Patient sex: M
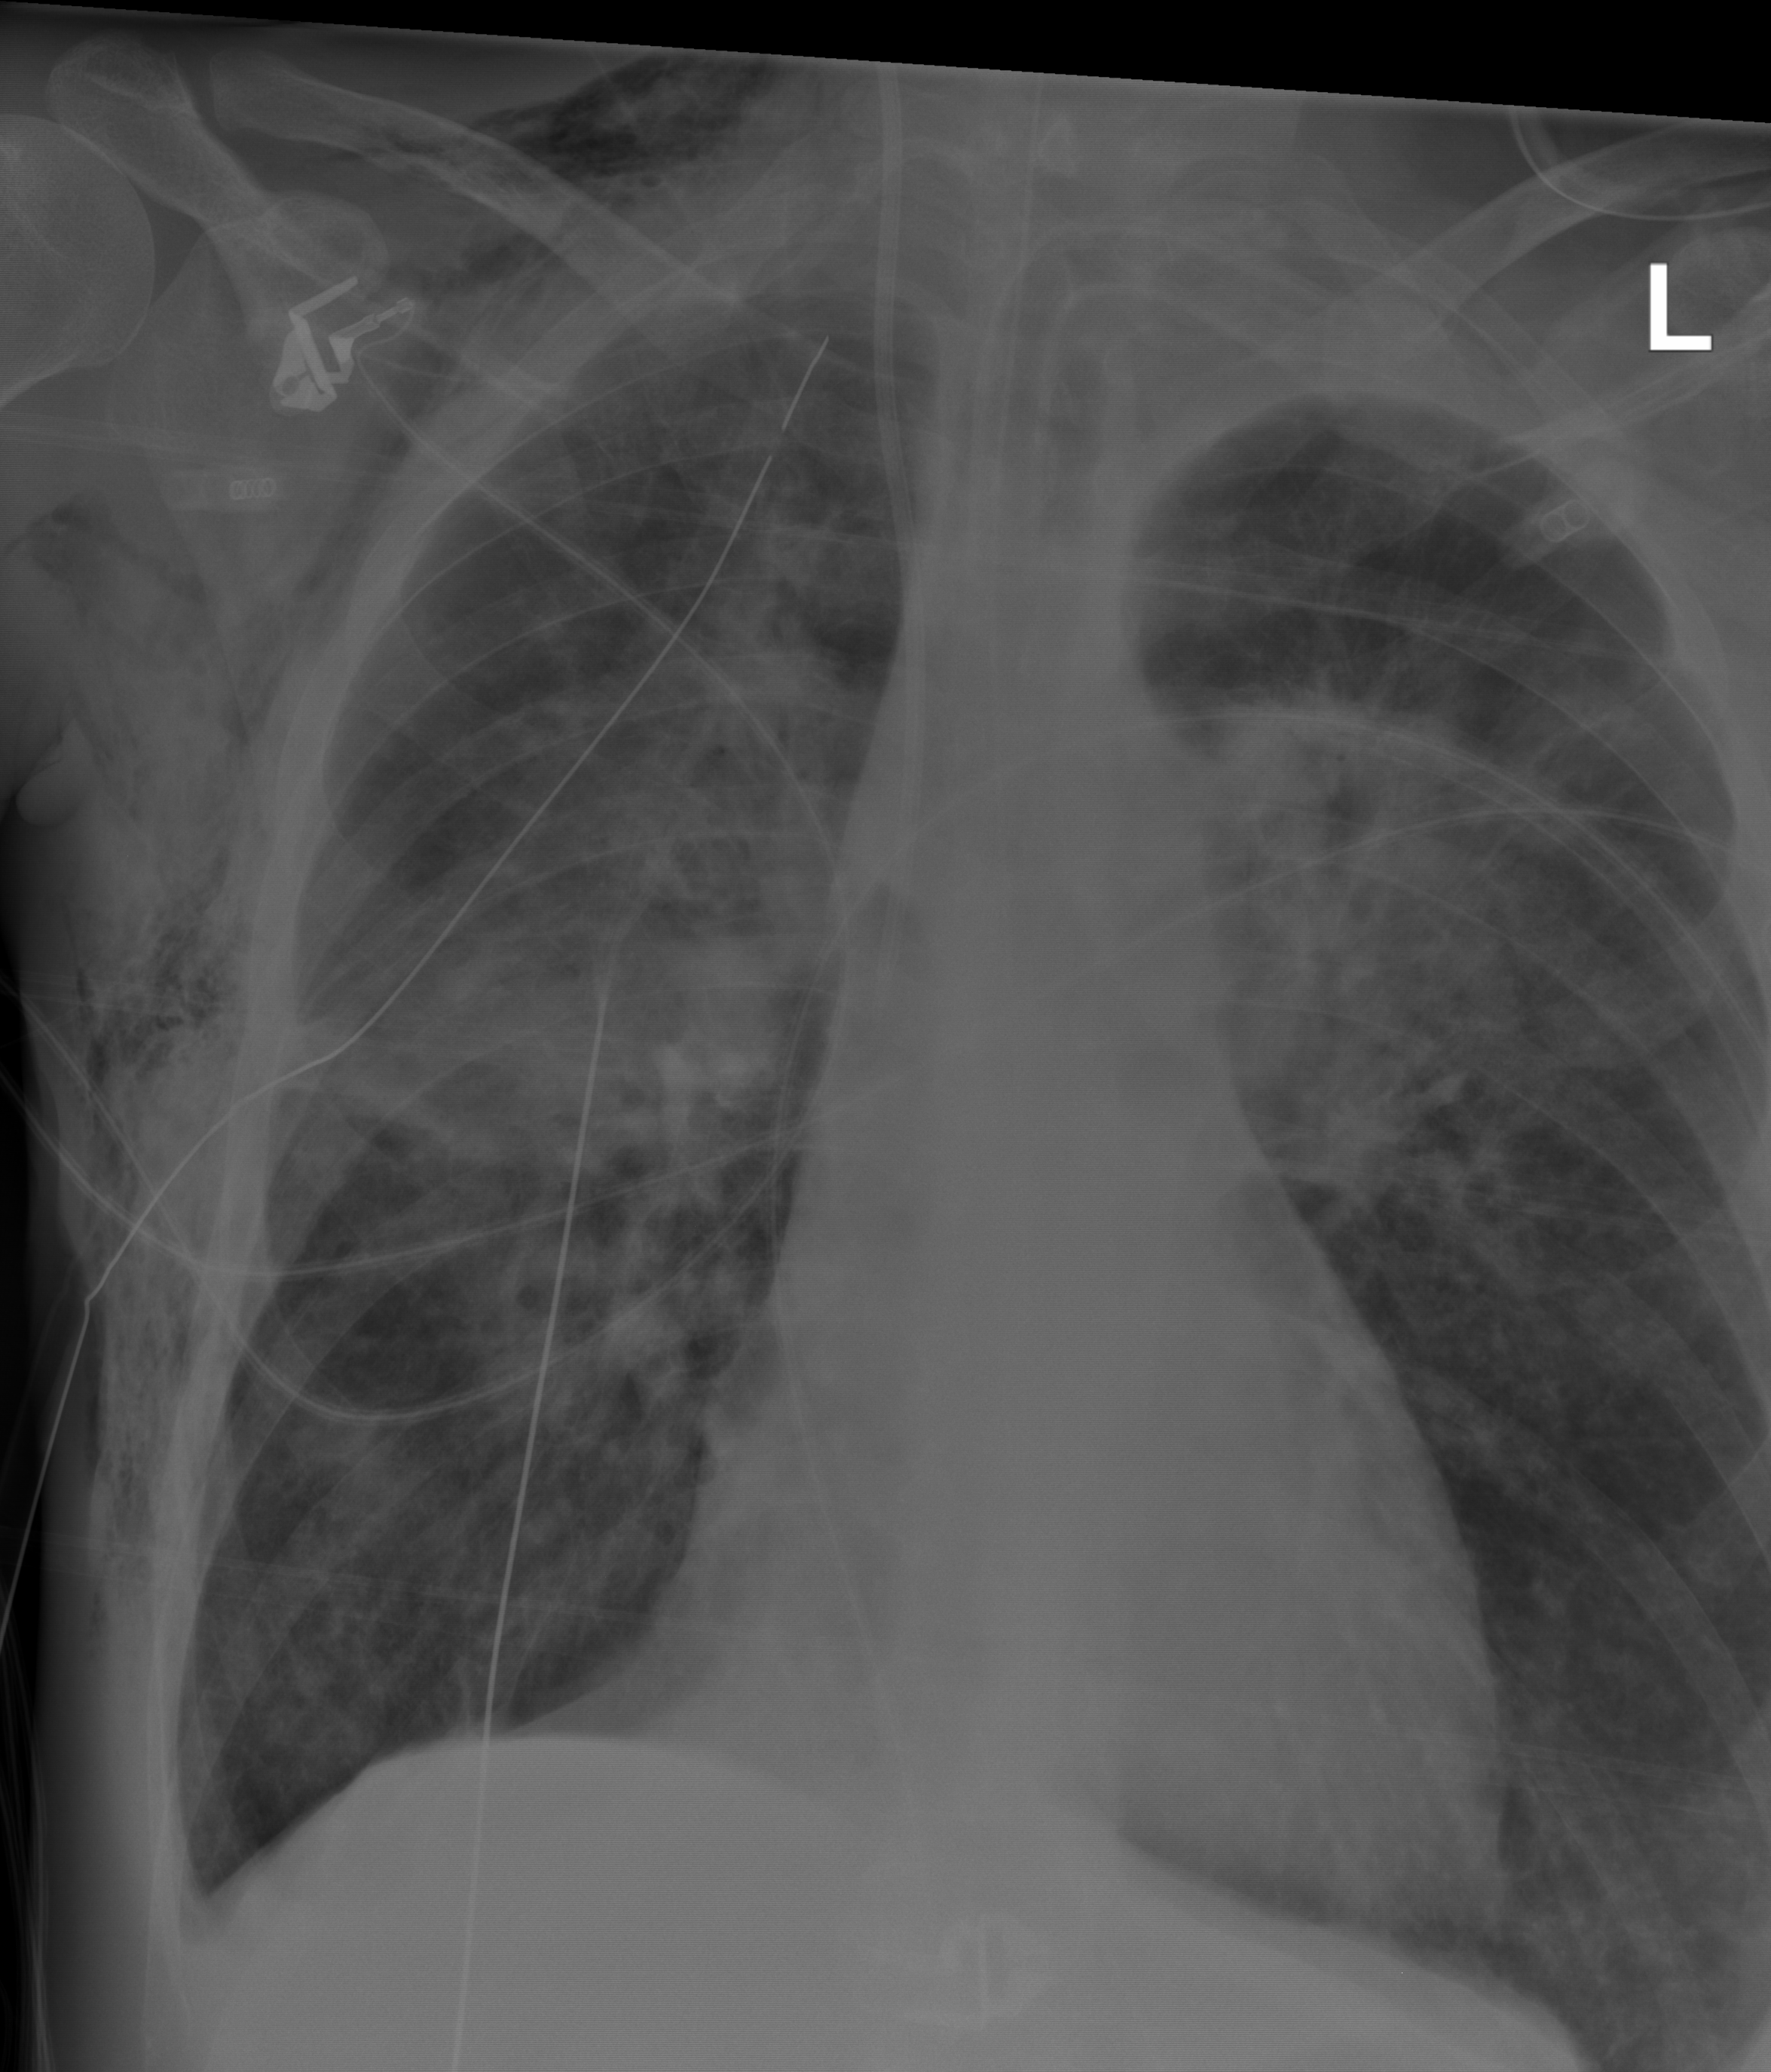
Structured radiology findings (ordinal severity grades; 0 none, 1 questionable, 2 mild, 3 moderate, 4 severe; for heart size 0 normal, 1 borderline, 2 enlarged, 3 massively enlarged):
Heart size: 0
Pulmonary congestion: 1
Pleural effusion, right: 1
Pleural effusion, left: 0
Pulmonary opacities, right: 3
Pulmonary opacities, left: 2
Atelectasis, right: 2
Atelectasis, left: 2